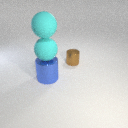
large blue metal cylinder below large cyan rubber sphere